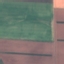
Label: AnnualCrop